Question: Does anyone know how to make table layout like this?

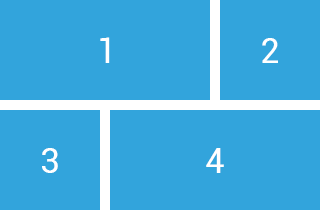
Answer: Tables are not meant for that kind of stuff. But it's possible using "display:block;" on the td element.
'''
<style>
td{
float:left;
display:block;
box-sizing:border-box;
-webkit-box-sizing:border-box;
background:lightblue;
margin:0 2% 2% 0;
padding:20px 10px;
}
'''
'''
<table width="600" cellpadding="0" cellspacing="0">
<tr>
<td width="75%">Test</td>
<td width="21%">Test</td>
</tr>
<tr>
<td width="21%">Test</td>
<td width="75%">Test</td>
</tr>
</table>
'''
See it in action: <URL>